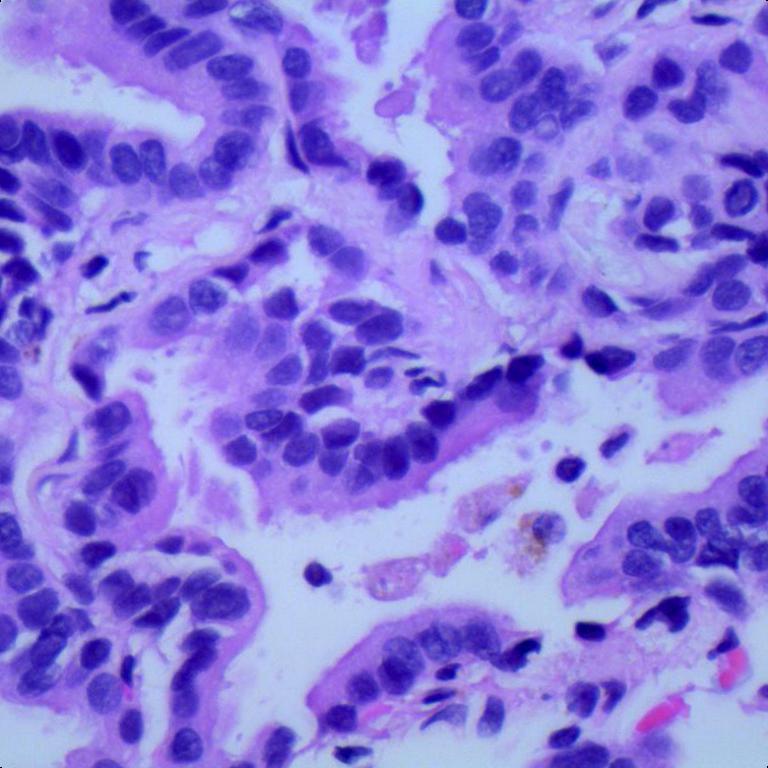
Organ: lung
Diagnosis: adenocarcinomas